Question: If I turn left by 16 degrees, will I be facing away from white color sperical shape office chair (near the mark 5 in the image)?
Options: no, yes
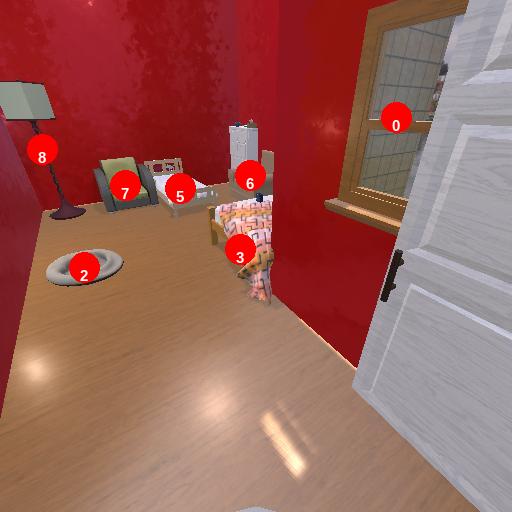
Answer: no